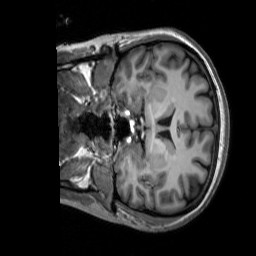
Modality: T1w
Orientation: coronal
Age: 35
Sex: female
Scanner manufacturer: siemens
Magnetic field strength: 3 T
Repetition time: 2.53 s
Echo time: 0.00277 s